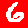
Digit: 6